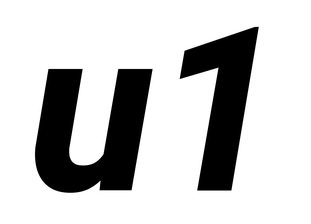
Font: Roboto-Italic_ExtraBold_Italic